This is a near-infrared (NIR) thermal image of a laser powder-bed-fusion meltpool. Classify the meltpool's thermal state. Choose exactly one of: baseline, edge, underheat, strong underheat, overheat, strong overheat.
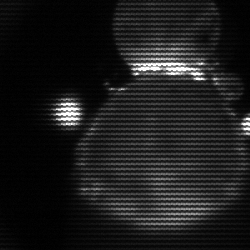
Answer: edge